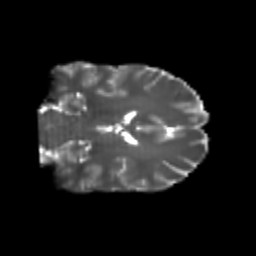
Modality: T2w
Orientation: coronal
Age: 20
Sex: male
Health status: healthy
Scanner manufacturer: philips
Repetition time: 7.393 s
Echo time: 0.08599 s